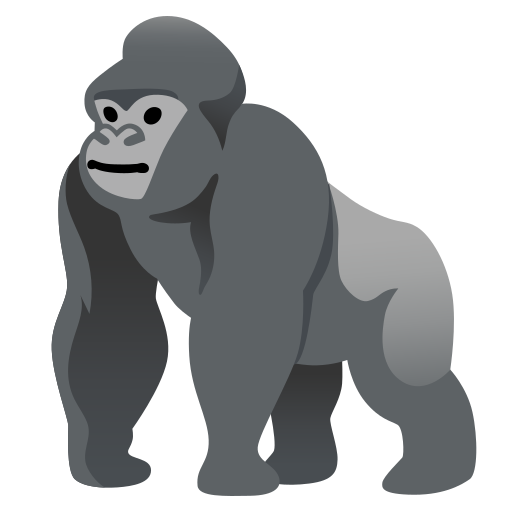
Emoji: 🦍